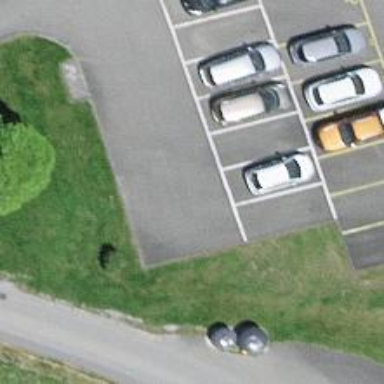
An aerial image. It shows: Road serving as parking aisle.